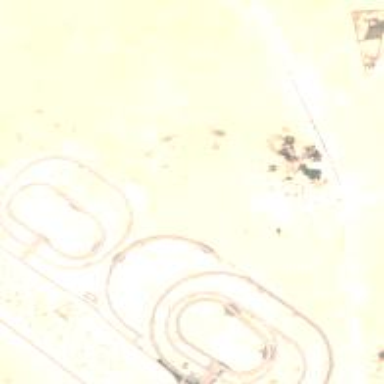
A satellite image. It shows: Sports centre dedicated to camel racing.